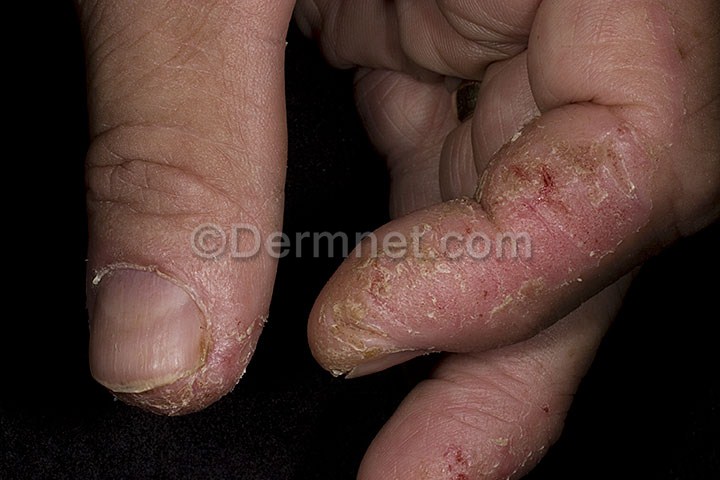
Disease: Eczema Photos